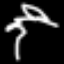
Label: palm tree